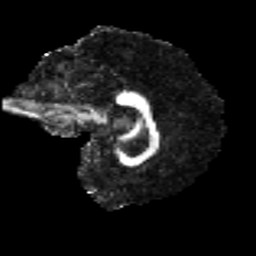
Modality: FA
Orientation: sagittal
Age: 44
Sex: male
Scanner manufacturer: ge
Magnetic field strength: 3 T
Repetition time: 7.8 s
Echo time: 0.0613 s